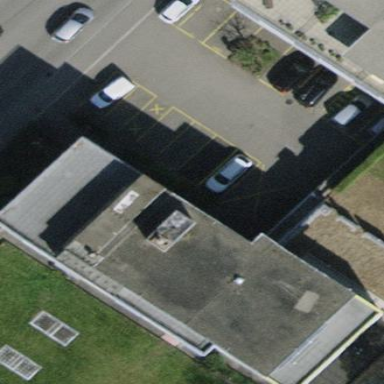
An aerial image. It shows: Flat-roofed building.